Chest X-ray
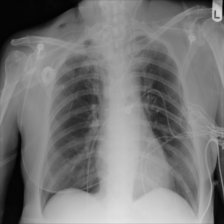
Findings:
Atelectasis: negative
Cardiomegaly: negative
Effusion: negative
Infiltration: positive
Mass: negative
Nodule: negative
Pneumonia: negative
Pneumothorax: negative
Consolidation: negative
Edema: negative
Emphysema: positive
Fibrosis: negative
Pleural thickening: negative
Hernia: negative